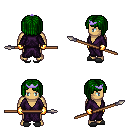
a pixel art fantasy rpg character, male body template, human, tanned skin, purple robe, gold greaves, green pageboy hairstyle, purple tiara, gold gloves, gray slippers, spear, four views (front, back, left, right), 2x2 character sprite sheet, small pixel art, hard edges, no anti-aliasing